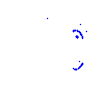
Particle: proton